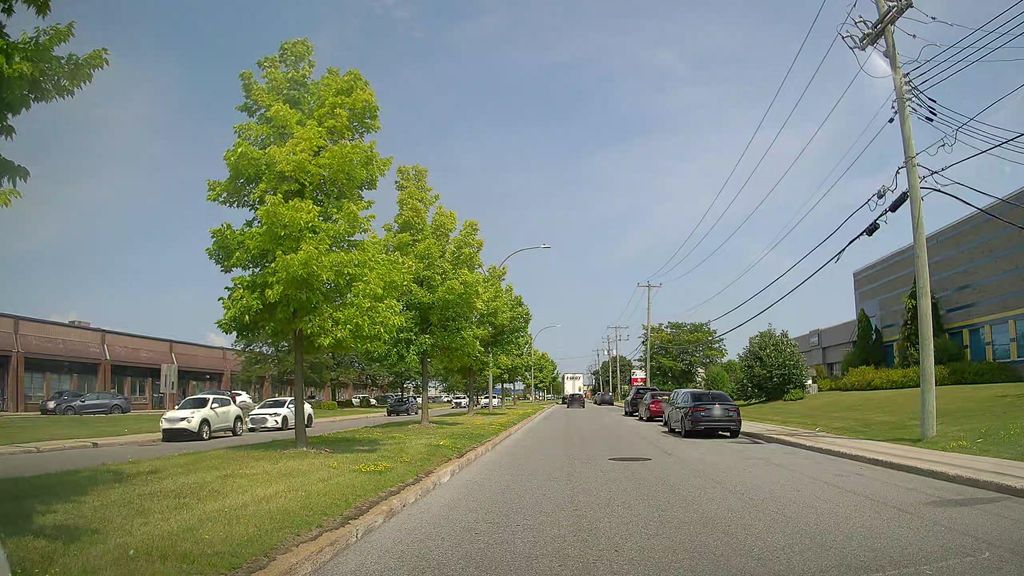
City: montreal